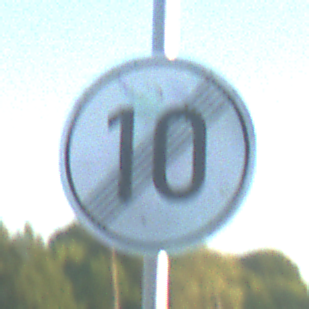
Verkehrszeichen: EndeGeschwindigkeit10
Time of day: SunriseSunset
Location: Outdoor (RoadRail)
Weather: Clear
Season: NotSpecified
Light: Natural